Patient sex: M
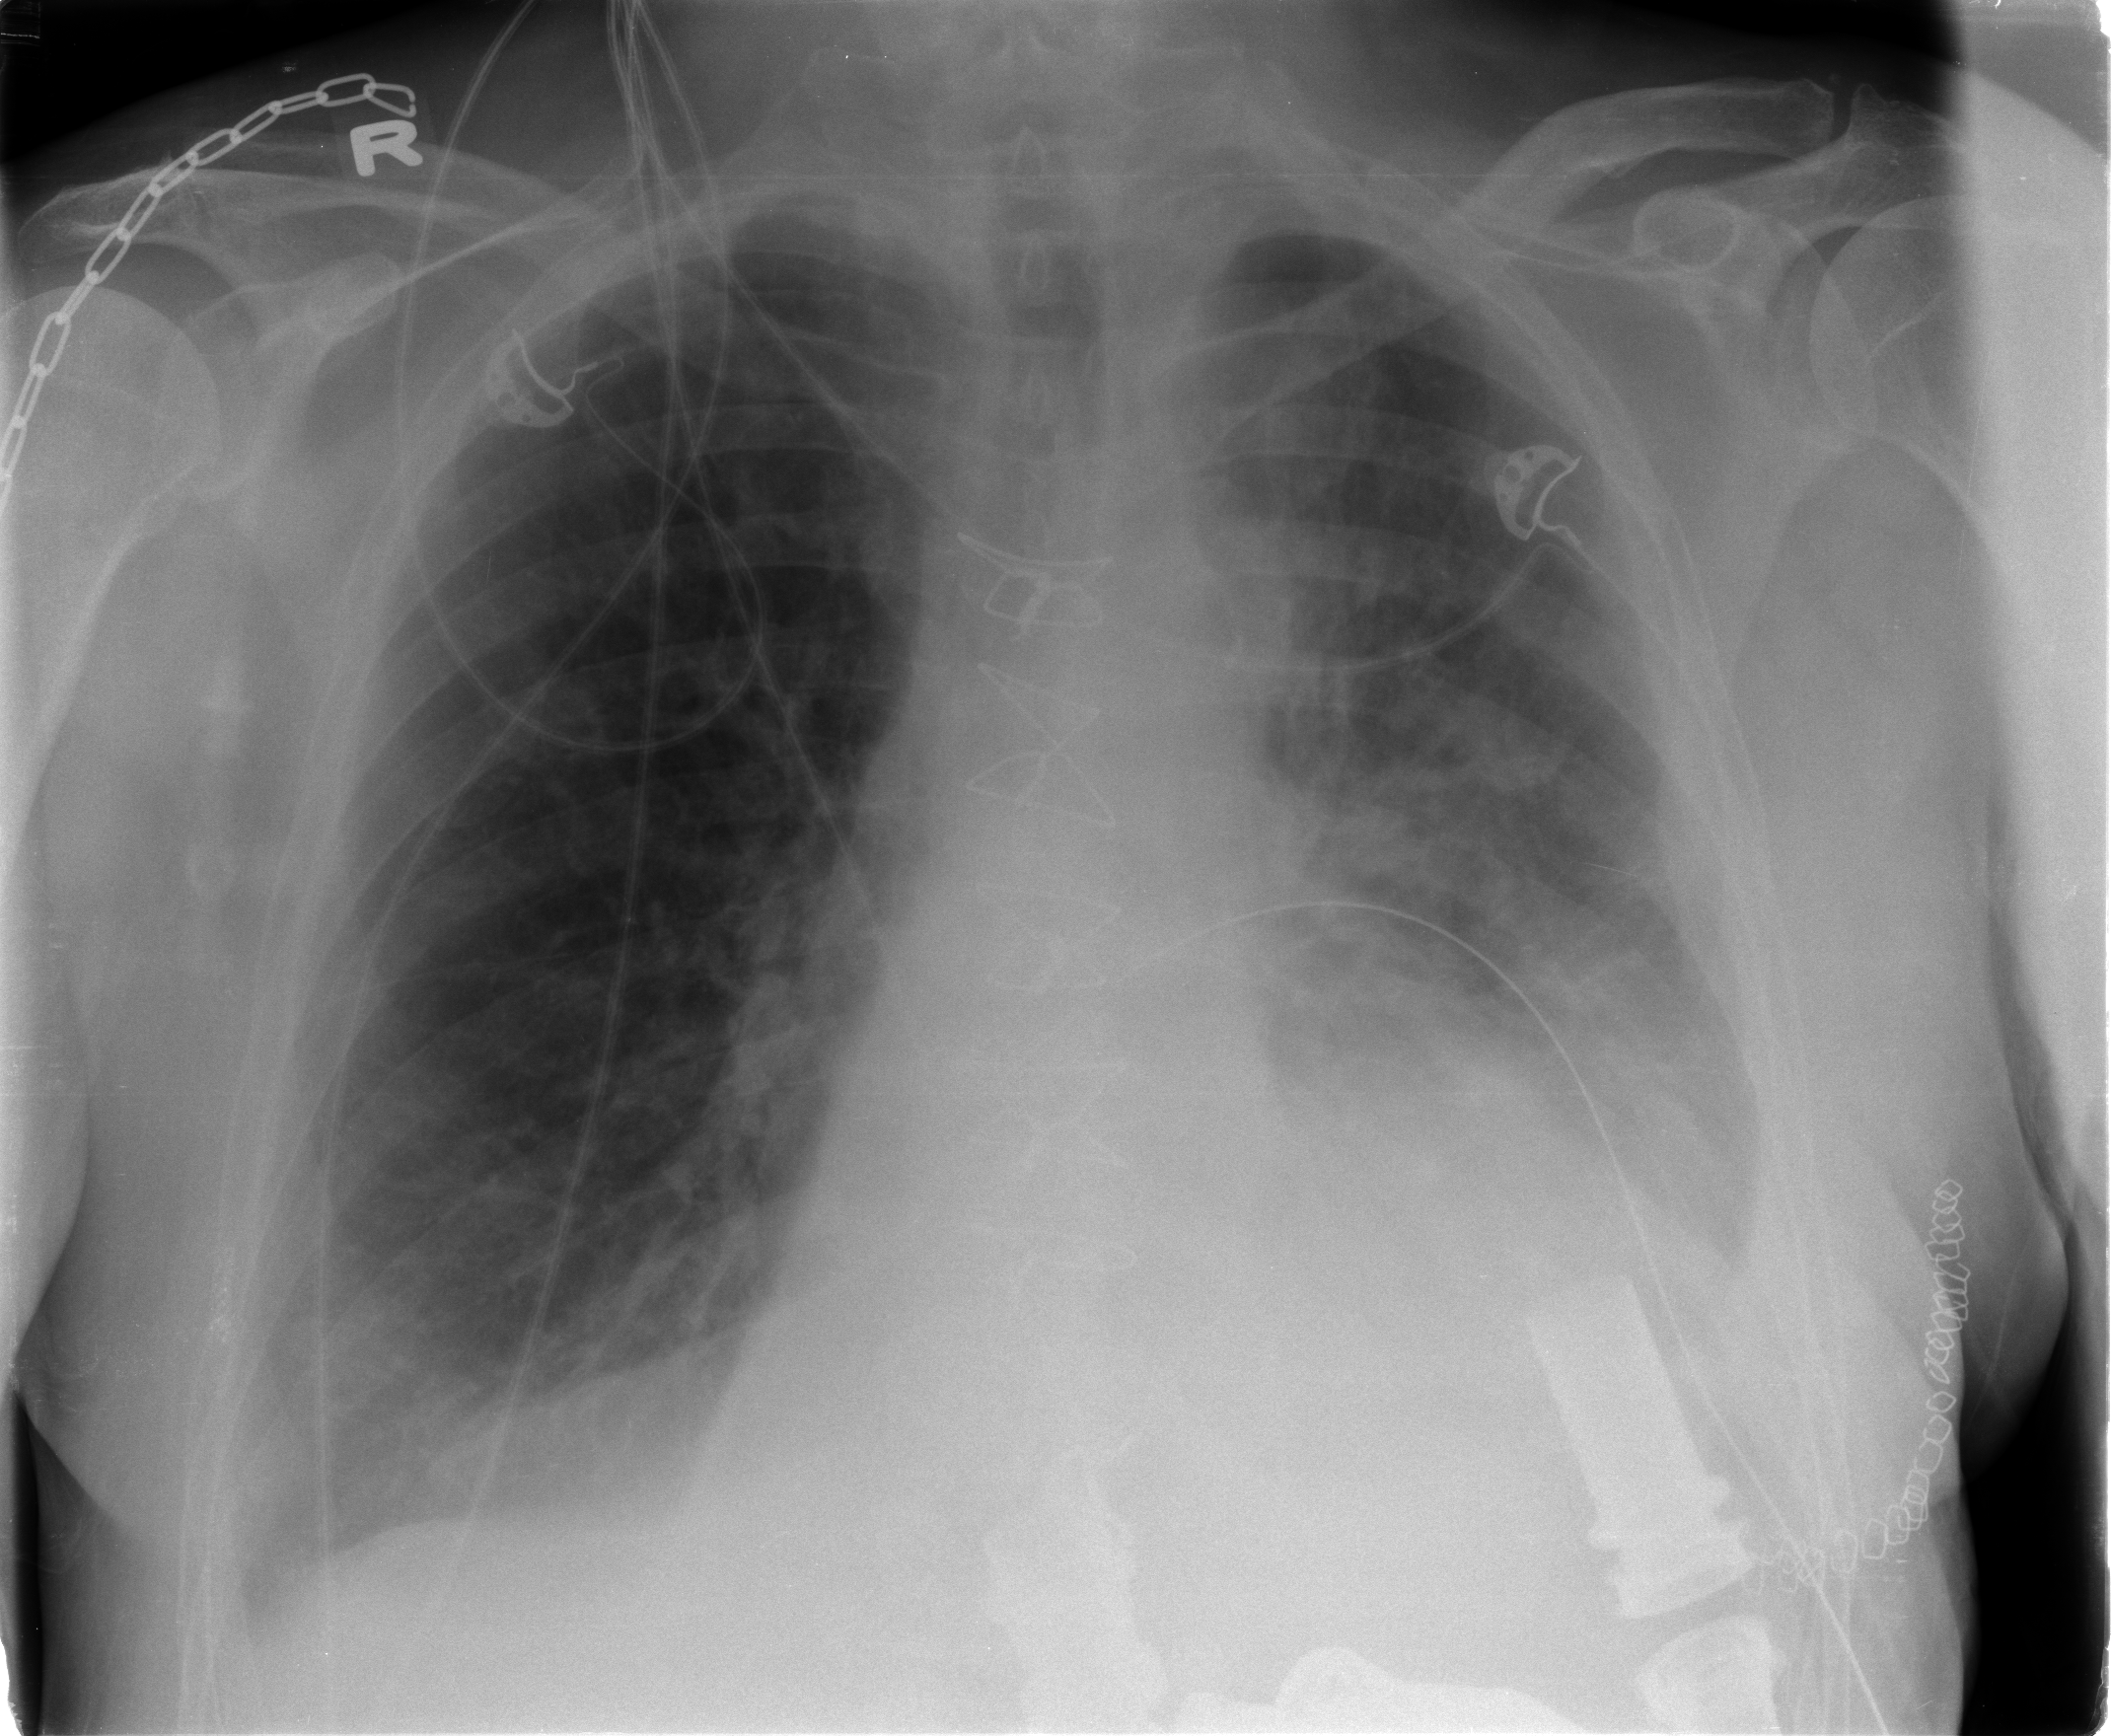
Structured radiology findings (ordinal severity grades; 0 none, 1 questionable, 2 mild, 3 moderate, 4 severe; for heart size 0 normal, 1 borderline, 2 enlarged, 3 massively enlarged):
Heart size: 2
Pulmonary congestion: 2
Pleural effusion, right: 2
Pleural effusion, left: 3
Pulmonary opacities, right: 0
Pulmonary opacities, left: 2
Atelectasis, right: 2
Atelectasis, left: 3